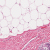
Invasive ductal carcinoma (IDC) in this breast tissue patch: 0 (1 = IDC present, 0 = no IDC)